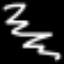
Label: squiggle